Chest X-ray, PA view. Patient: 40 years old, sex M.
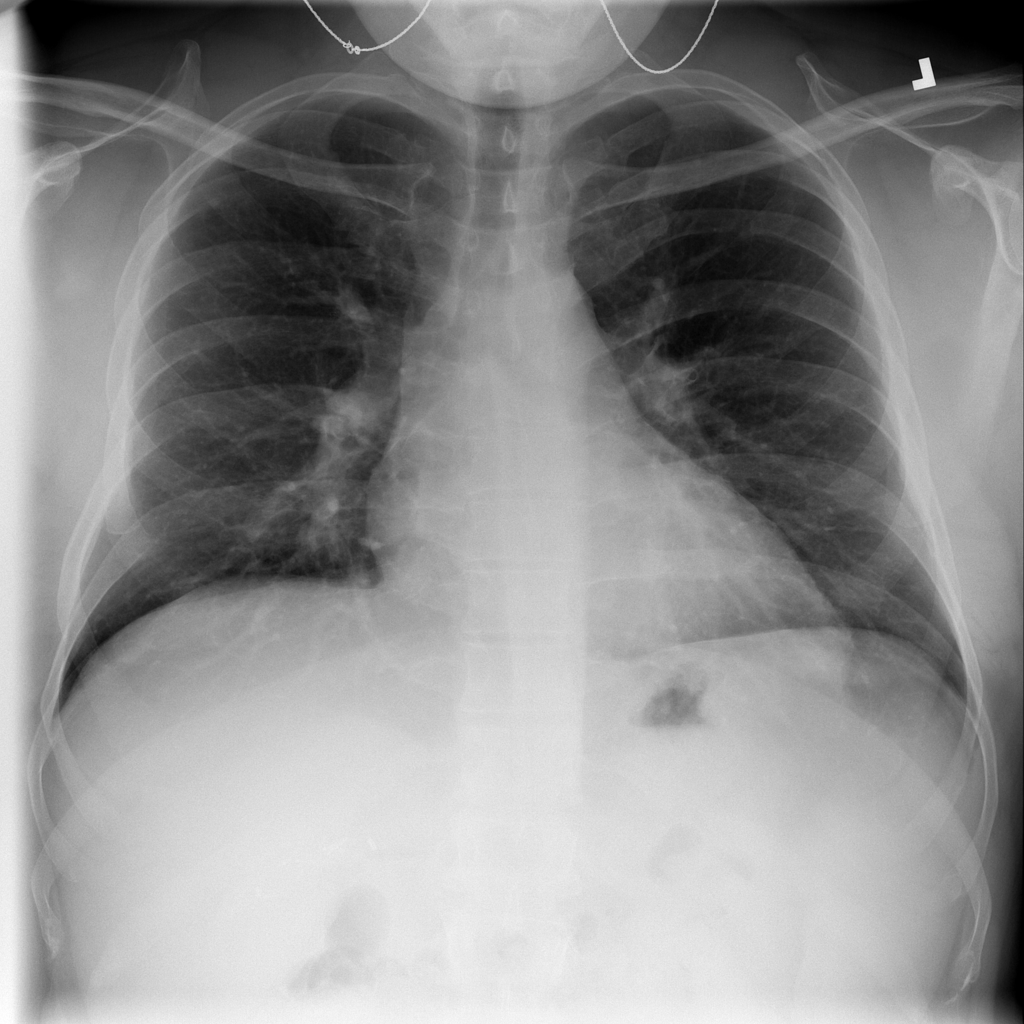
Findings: No Finding